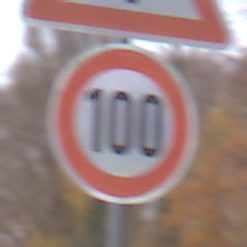
Verkehrszeichen: Geschwindigkeit100
Zusatzzeichen oben: Gefahrenstelle
Umgebung: Outdoor, Nature
Tageszeit: MorningAfternoon
Wetter: Overcast
Licht: Natural
Jahreszeit: NotSpecified
Kontrast: LowContrast